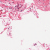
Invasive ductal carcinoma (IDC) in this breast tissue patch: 0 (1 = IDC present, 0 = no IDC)